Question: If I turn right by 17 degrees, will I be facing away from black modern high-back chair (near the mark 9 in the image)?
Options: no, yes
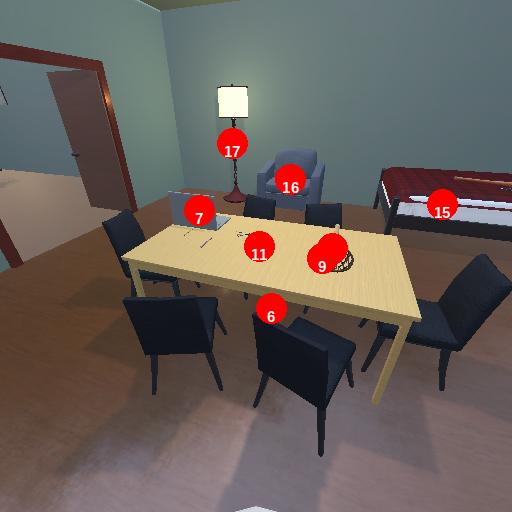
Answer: no